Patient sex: M
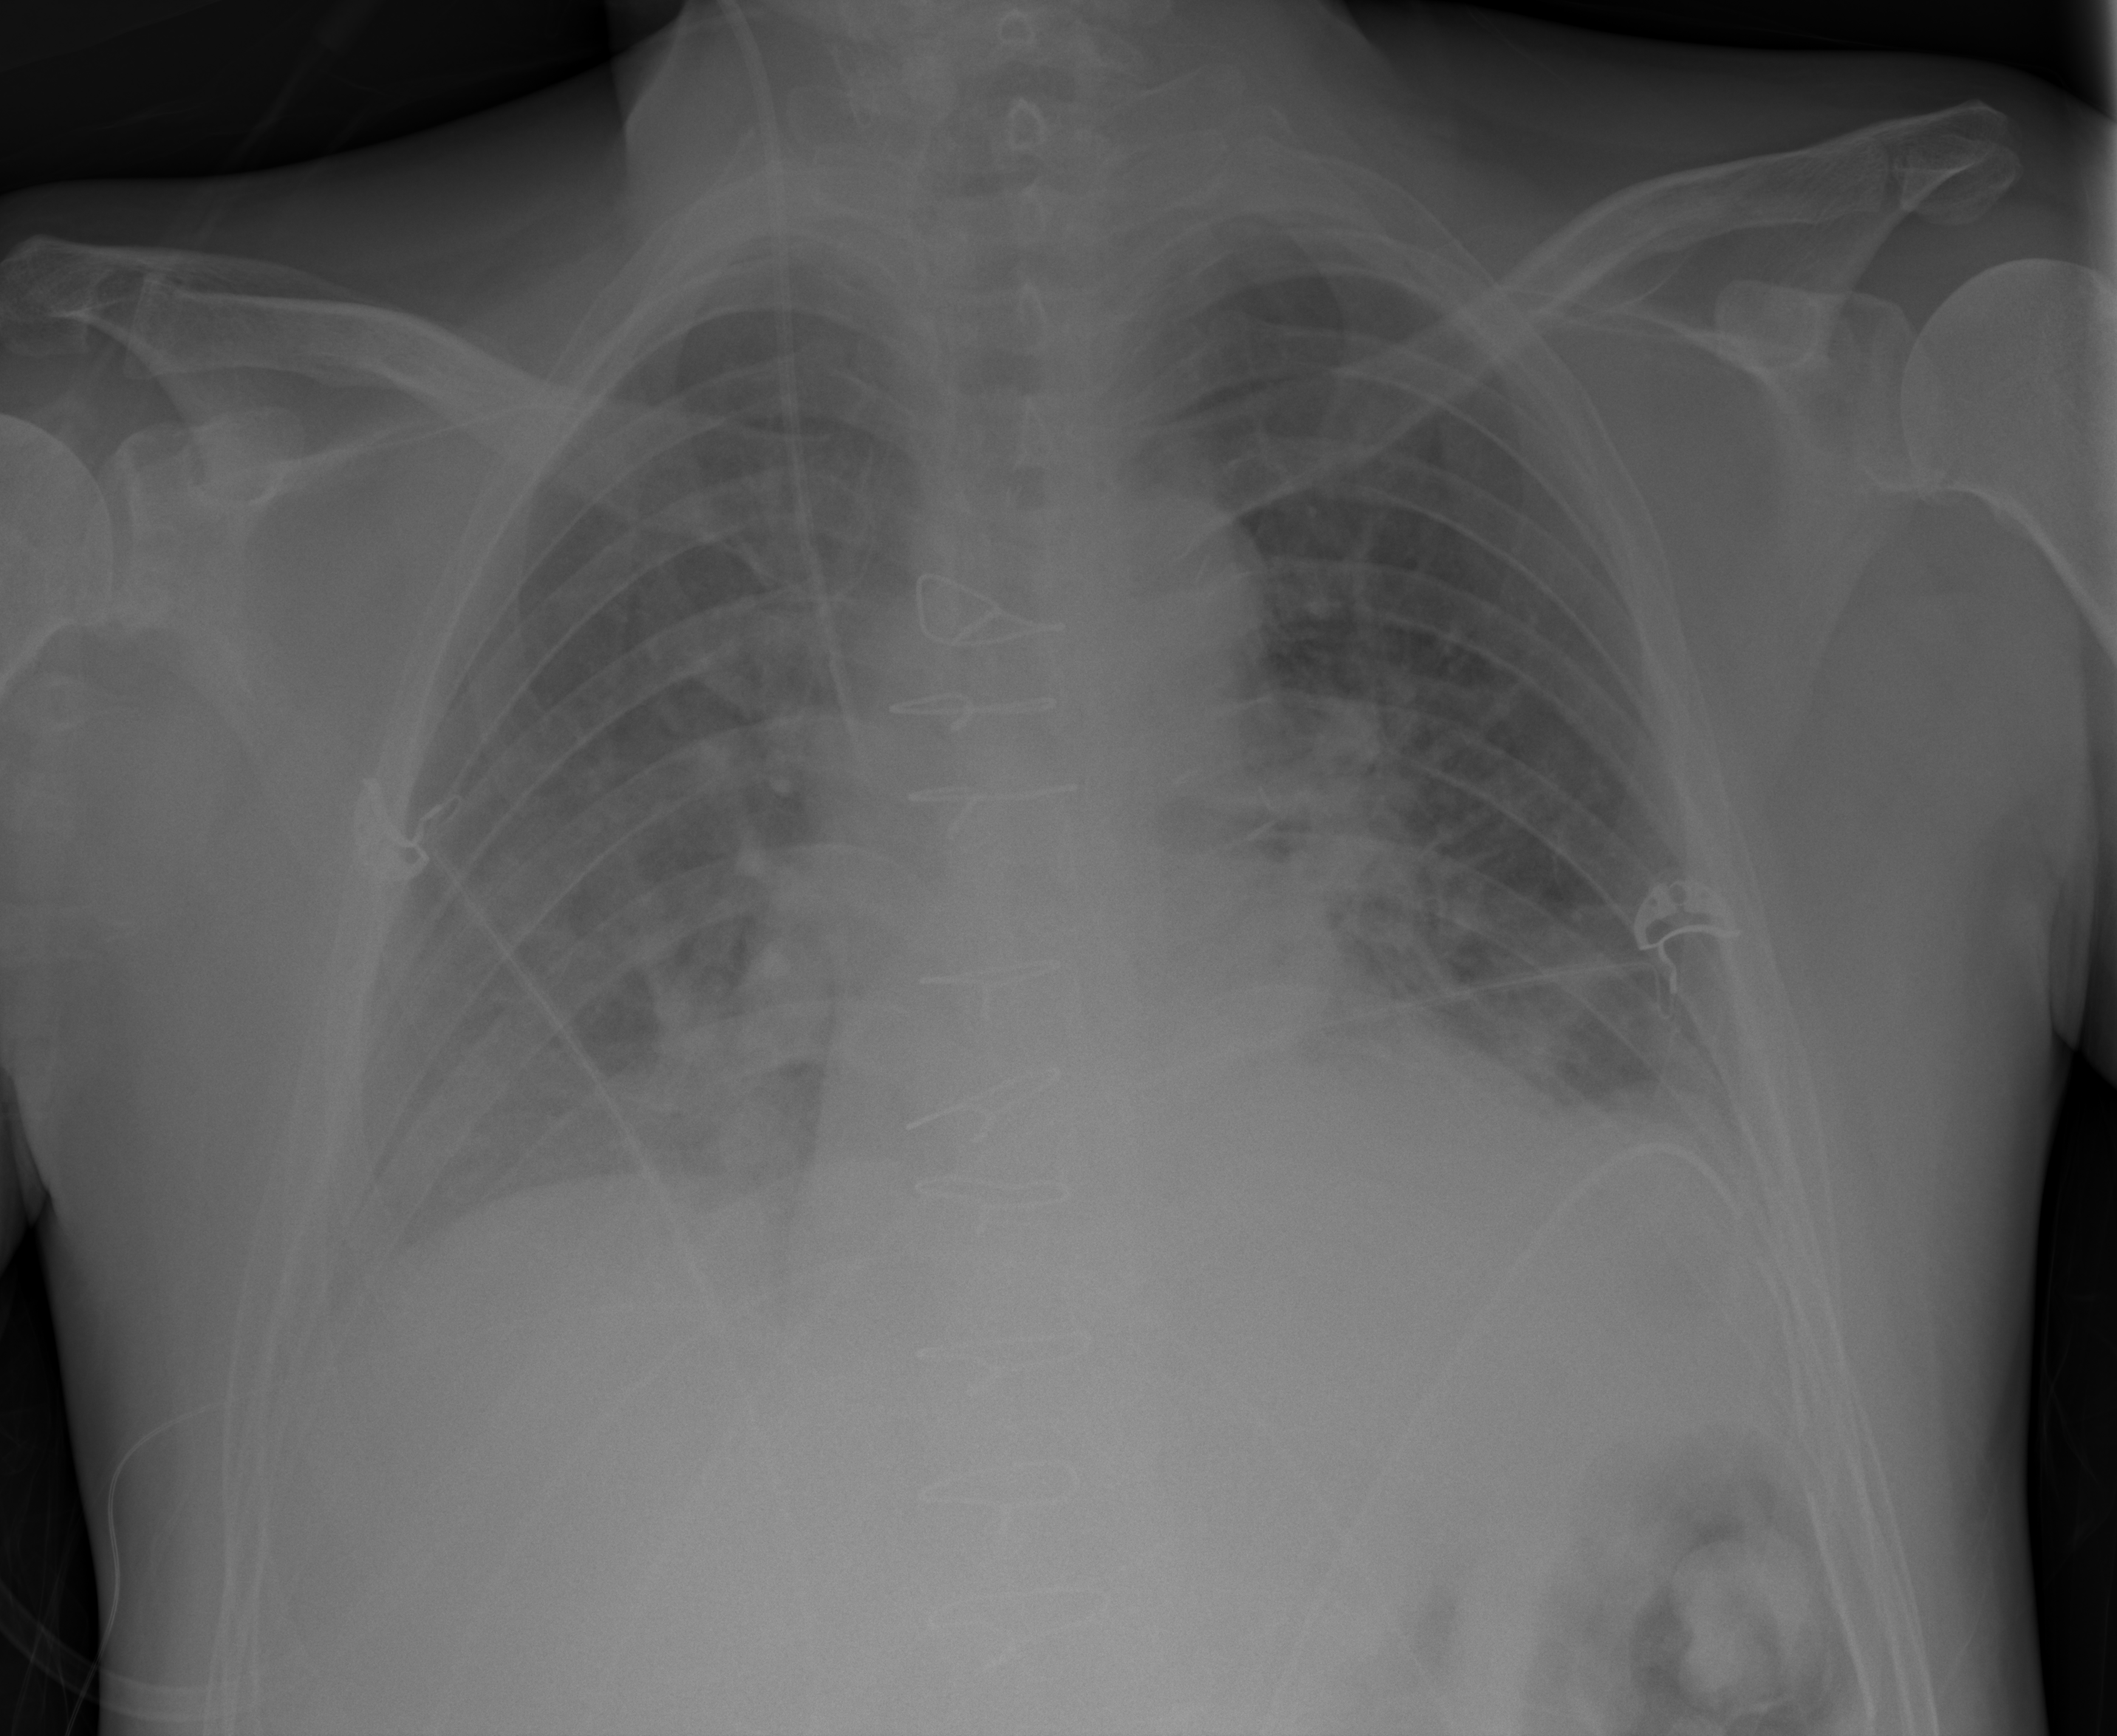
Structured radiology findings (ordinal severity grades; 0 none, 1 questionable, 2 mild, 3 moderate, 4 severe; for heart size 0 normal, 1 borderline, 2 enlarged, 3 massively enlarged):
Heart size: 2
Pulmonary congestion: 2
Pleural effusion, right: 1
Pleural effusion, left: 2
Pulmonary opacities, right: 2
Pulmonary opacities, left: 2
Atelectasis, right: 2
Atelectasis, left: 2